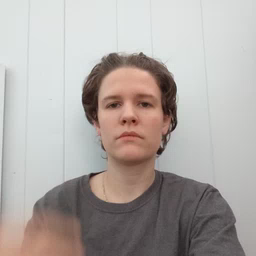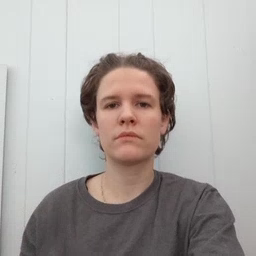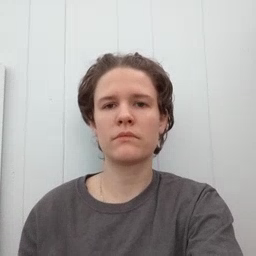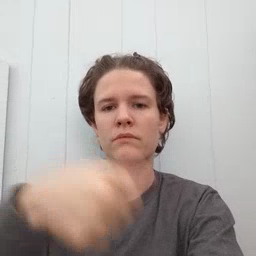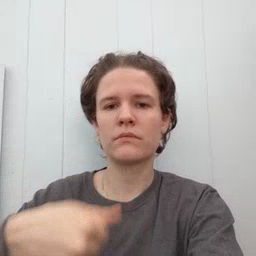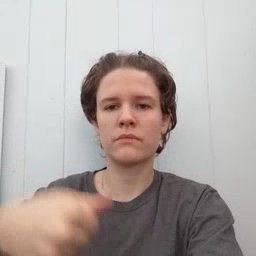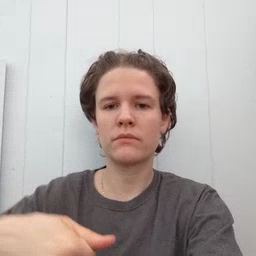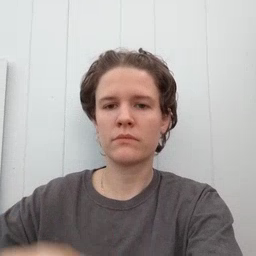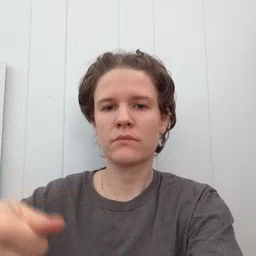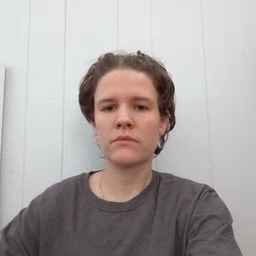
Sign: puzzle